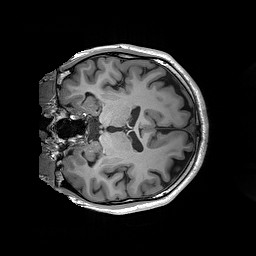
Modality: T1w
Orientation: coronal
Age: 28
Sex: male
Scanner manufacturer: siemens
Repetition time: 2.2 s
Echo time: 0.00244 s